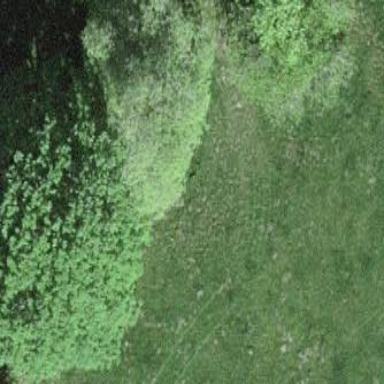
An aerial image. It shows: Beautiful woodland area.